Field crop: maize
Growth stage: 2
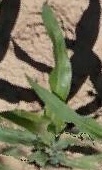
Species: maize